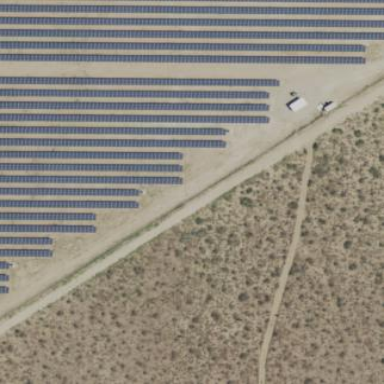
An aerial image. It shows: Solar power plant with photovoltaic technology surrounded by fence.